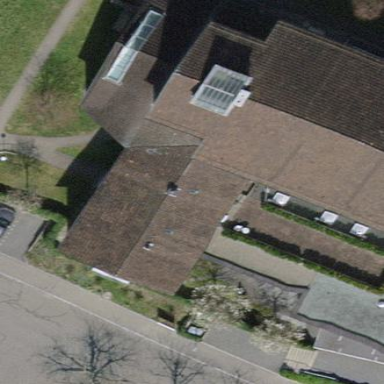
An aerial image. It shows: Building with gabled brown roof.